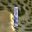
Label: 1